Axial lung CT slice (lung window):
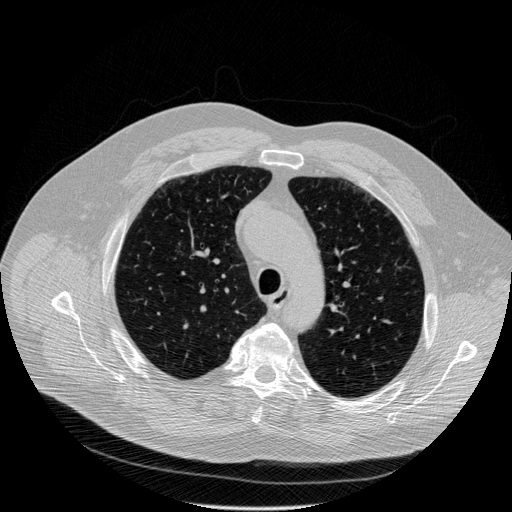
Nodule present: no